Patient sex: F
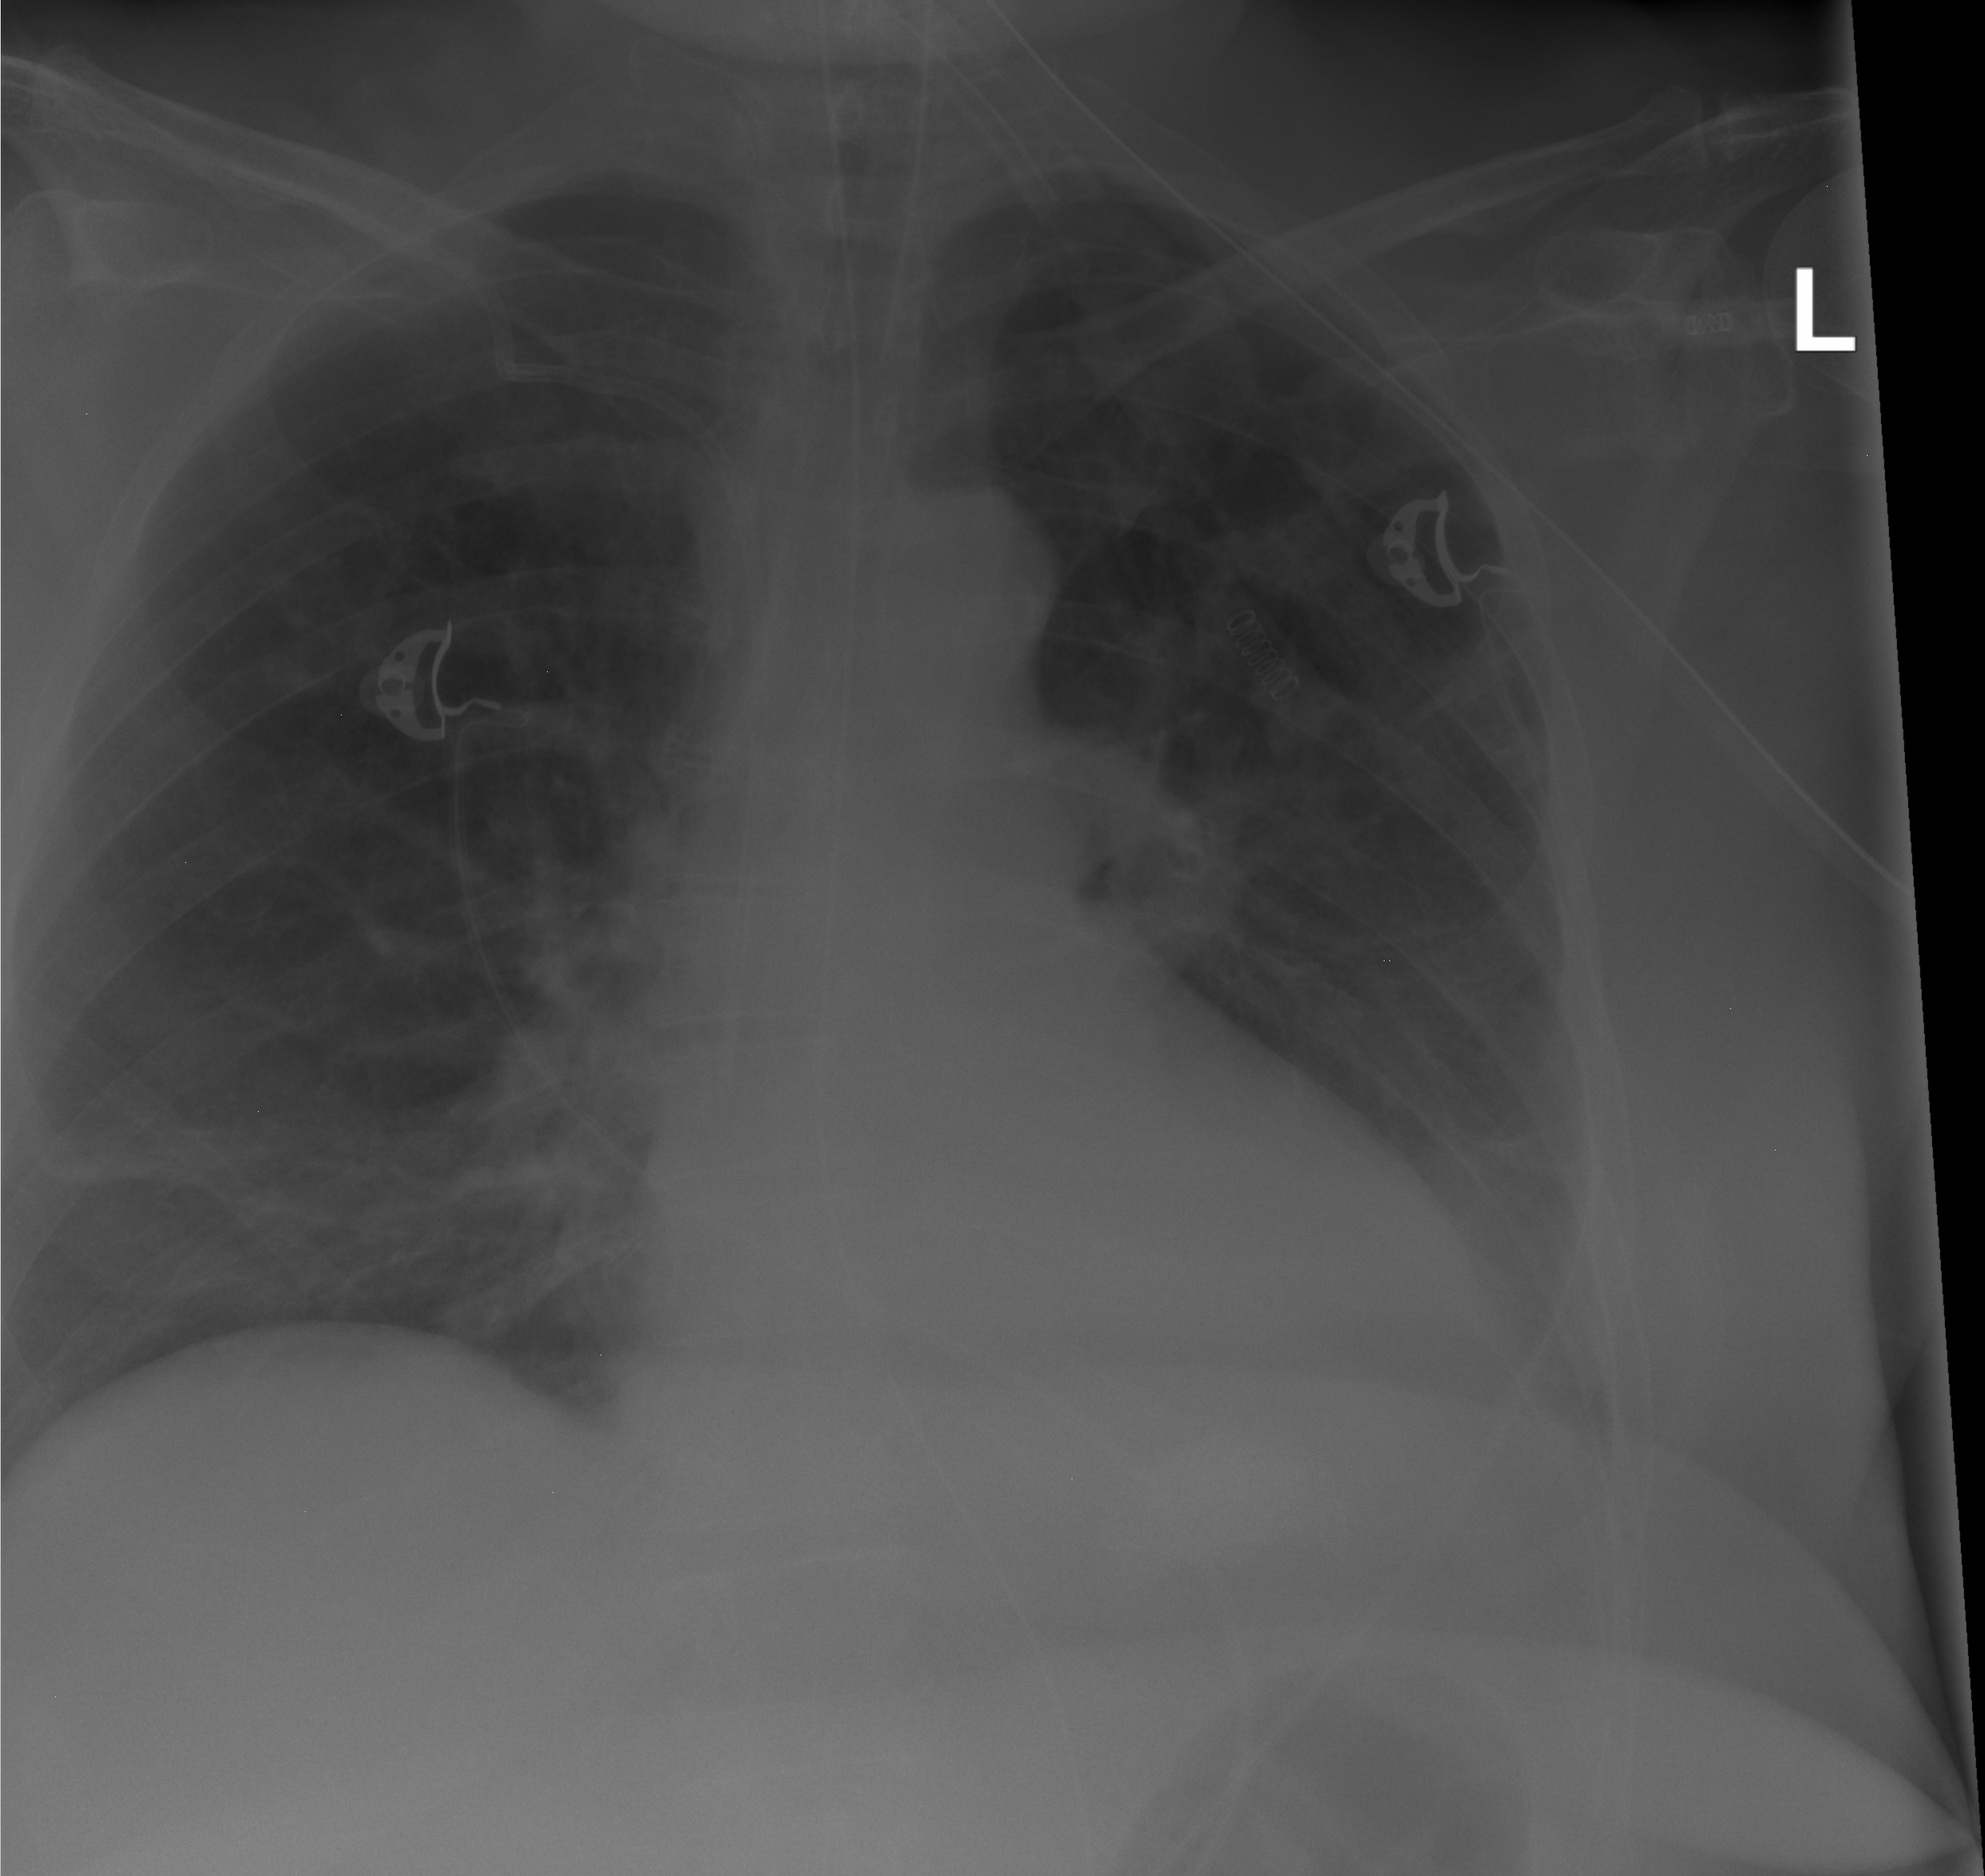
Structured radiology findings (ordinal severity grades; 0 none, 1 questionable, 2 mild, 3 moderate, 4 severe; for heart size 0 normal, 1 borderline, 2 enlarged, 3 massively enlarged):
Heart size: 0
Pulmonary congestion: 0
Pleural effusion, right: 0
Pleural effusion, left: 0
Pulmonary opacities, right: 0
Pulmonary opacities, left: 0
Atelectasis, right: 1
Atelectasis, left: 1